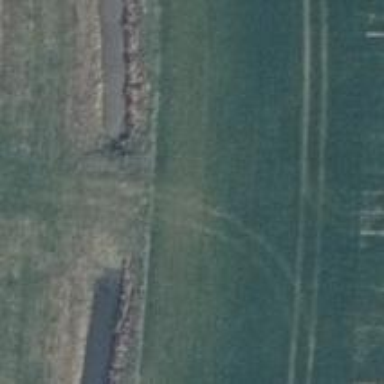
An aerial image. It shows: Track with very rough surface.